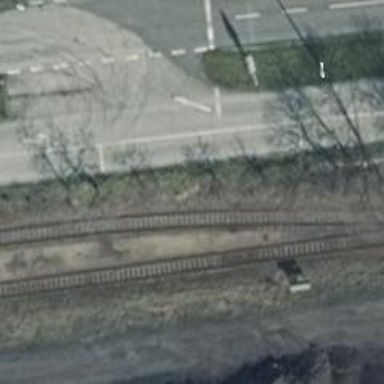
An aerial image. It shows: Railway spur service.